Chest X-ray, PA view. Patient: 50 years old, sex M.
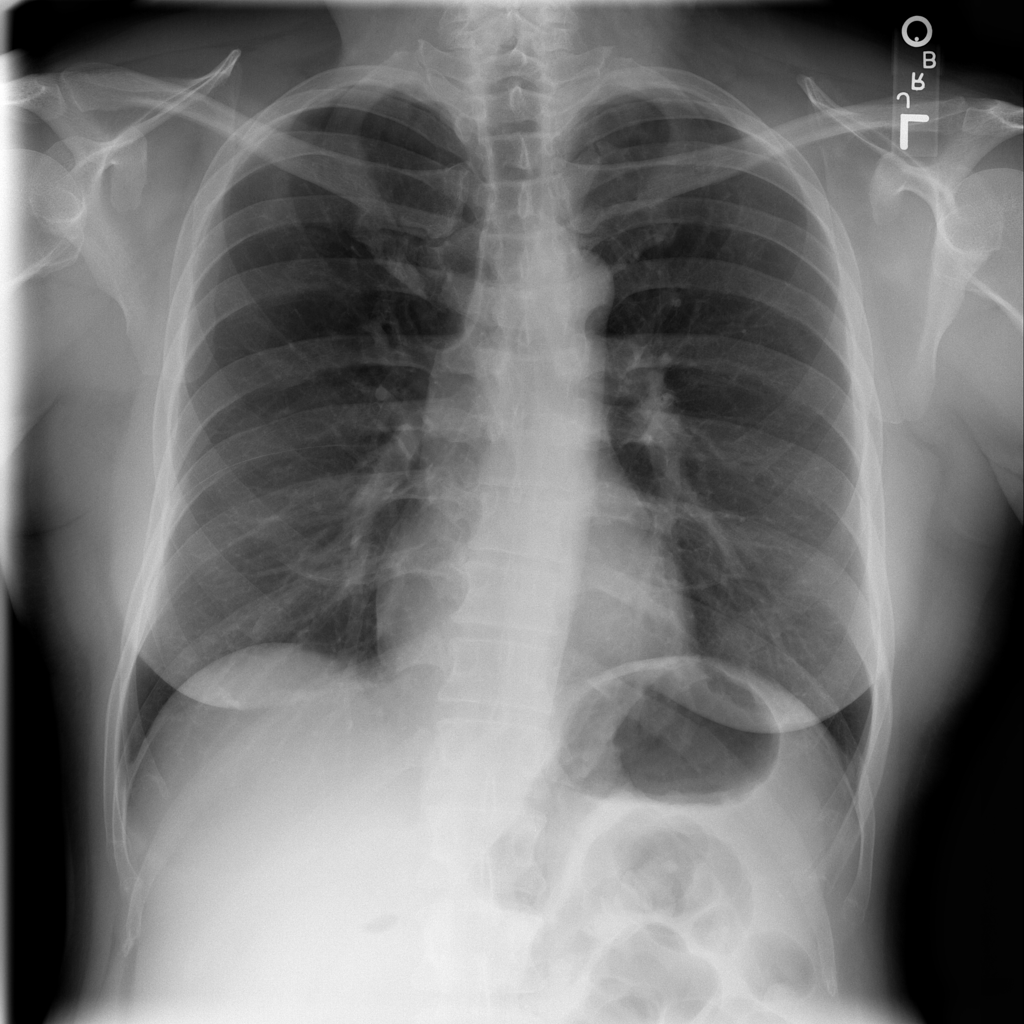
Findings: No Finding